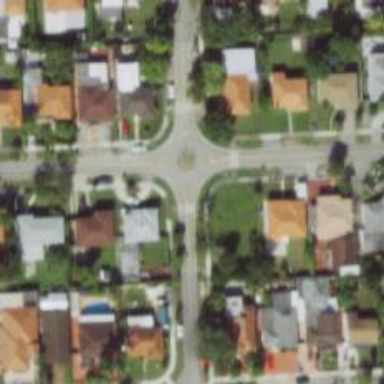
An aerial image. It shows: Residential road that intersects with roundabout.